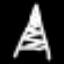
Label: The Eiffel Tower